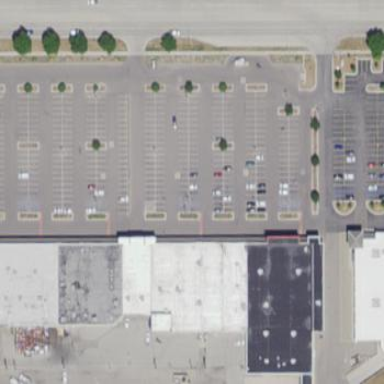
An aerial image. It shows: Retail area.